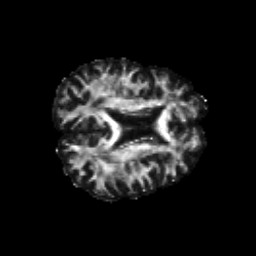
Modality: FA
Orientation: axial
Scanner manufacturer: siemens
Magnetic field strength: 3 T
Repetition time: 6.8 s
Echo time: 0.093 s